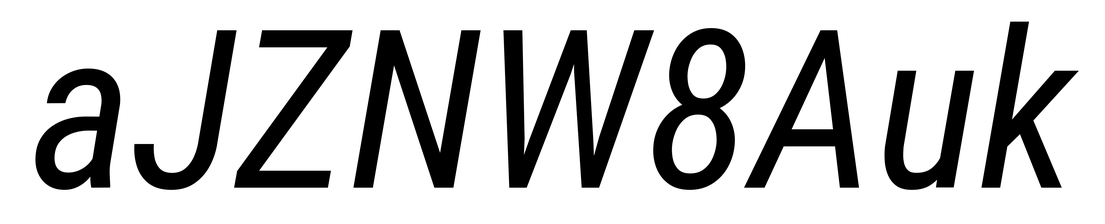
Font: Roboto-Italic_Condensed_Italic